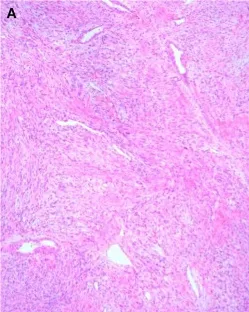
Histological findings. The tumor cells in the cervix exhibited oval to spindle-shaped morphology with patternless proliferative manifestations and prominent branching, thin-walled hemangiopericytoma vessels. X50.
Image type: pathology (h&e)